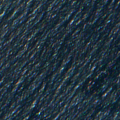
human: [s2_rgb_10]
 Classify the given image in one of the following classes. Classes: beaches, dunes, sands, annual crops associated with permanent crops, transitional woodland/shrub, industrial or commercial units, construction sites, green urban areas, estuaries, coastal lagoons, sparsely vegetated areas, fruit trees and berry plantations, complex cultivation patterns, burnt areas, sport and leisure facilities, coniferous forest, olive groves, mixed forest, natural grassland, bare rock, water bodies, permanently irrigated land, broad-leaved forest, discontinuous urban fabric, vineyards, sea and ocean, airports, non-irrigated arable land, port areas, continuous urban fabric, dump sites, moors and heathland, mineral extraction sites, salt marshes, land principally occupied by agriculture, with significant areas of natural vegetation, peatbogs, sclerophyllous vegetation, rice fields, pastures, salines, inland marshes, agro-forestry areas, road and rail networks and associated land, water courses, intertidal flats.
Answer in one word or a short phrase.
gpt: sea and ocean